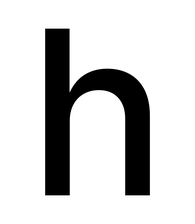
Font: Inter_Medium